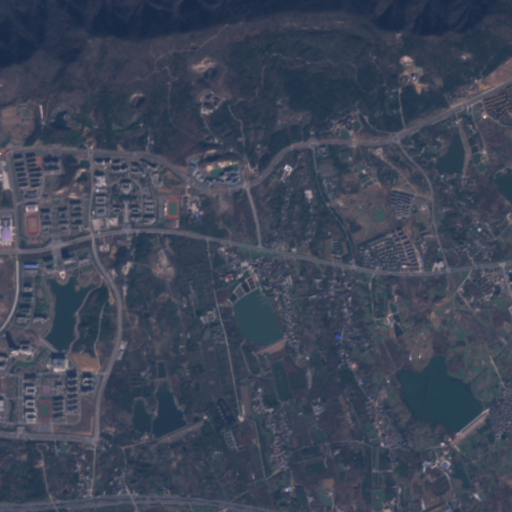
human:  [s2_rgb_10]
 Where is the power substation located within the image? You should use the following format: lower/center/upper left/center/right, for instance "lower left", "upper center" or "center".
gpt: The power substation is located in the lower left of the image.
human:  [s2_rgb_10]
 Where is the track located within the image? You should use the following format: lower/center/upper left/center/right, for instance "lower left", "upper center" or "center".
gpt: The track is located in the lower left of the image.
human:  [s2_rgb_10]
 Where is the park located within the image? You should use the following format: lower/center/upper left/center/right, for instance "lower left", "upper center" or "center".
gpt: There is no park in the image.